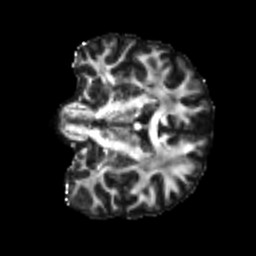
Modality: FA
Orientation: coronal
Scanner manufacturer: siemens
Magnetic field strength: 3 T
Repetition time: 4 s
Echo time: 0.0594 s